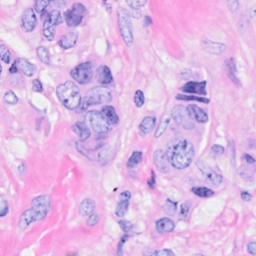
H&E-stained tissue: Breast